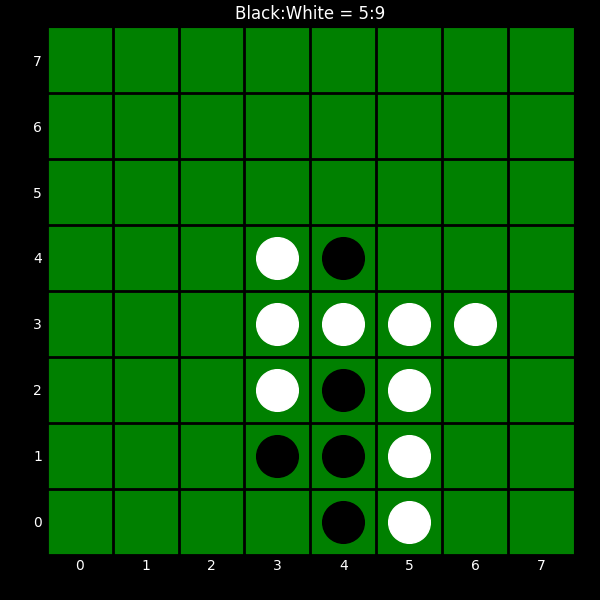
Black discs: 5
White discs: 9